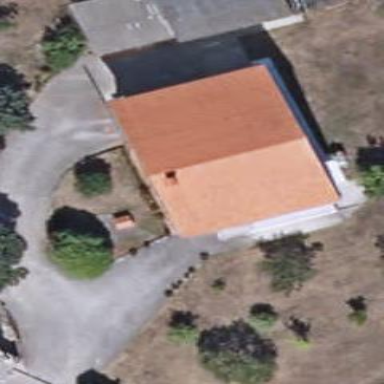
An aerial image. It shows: Simple house.